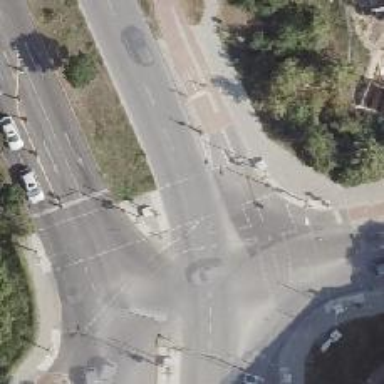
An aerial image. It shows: Asphalt footway with crossing controlled by traffic signals and pedestrian island.